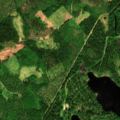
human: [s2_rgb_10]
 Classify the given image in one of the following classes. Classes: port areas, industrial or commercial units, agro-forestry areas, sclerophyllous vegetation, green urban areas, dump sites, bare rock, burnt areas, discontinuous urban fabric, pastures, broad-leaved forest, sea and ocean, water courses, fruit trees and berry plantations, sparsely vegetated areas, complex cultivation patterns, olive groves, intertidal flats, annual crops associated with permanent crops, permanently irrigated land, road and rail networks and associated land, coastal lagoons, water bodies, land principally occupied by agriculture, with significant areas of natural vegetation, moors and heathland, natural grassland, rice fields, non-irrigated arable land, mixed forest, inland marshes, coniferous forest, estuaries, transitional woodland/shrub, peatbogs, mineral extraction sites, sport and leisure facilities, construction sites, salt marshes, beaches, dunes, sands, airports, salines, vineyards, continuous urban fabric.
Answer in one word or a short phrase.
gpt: coniferous forest, mixed forest, water bodies